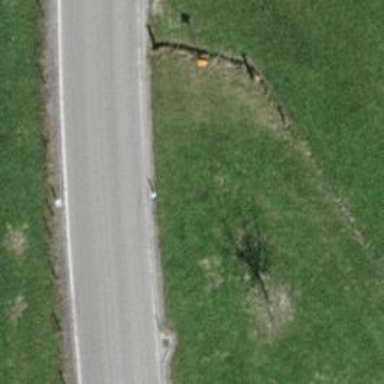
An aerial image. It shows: Aerial marker.